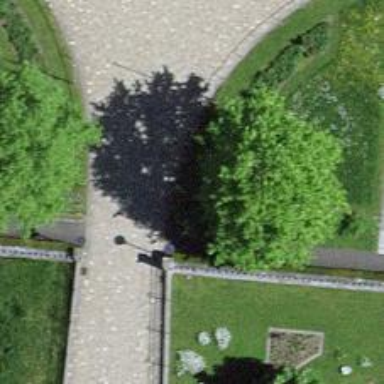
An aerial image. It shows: Cobblestone path.